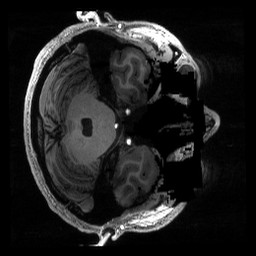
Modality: T1w
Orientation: axial
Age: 24
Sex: male
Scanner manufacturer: siemens
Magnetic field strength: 6.98 T
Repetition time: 2.53 s
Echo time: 0.00176 s